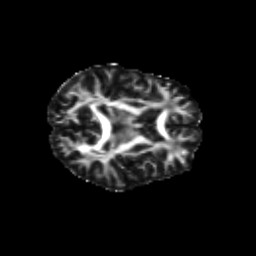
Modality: FA
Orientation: axial
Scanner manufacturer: siemens
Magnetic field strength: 3 T
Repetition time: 9.2 s
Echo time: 0.084 s